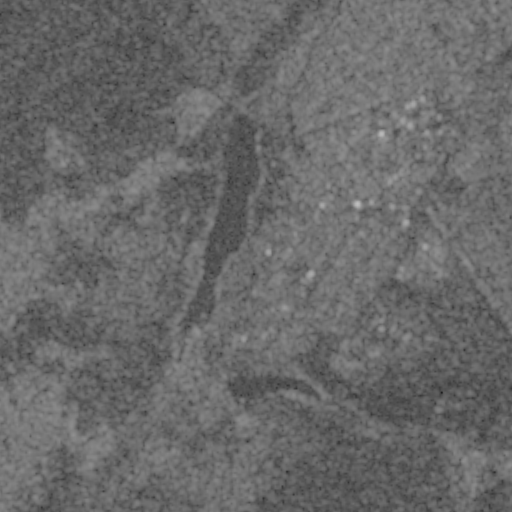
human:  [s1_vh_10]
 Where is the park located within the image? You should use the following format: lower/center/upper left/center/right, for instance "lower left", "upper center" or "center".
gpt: The park is located in the lower right of the image.
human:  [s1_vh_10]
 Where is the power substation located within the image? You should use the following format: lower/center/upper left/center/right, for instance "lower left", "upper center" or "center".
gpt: The power substation is located in the lower right of the image.
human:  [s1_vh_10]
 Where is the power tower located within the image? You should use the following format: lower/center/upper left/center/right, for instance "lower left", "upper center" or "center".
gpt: The power tower is located in the lower center of the image.
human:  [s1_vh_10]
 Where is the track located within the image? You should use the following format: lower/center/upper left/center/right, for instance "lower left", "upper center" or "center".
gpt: There is no track in the image.

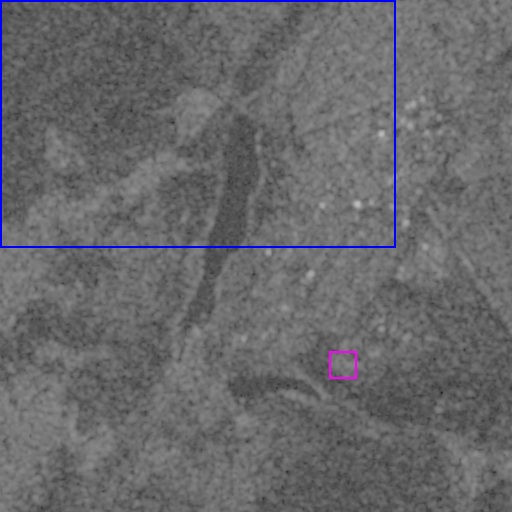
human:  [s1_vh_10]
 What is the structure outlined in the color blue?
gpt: The structure outlined in blue is a crop field.
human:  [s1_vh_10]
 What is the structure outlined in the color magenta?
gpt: The structure outlined in magenta is a park.
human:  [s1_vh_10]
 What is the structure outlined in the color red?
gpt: There is no red outline.